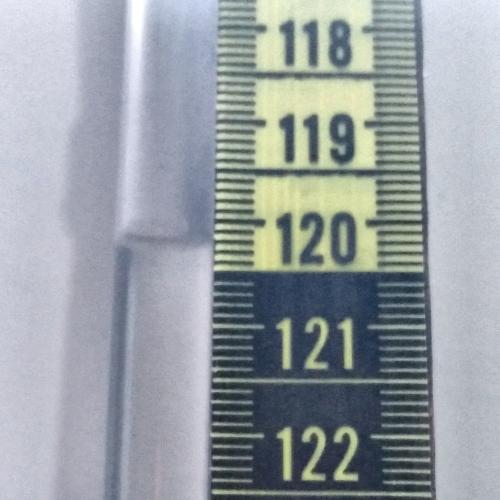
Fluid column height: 120.2 cm